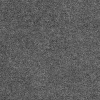
Atmospheric dust classification: dusty